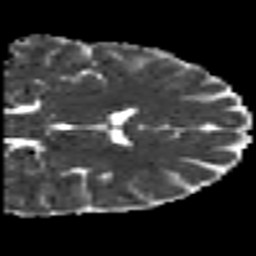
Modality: MD
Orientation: coronal
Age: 41
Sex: female
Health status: healthy
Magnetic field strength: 3 T
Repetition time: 7 s
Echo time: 0.0926 s